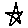
Label: star